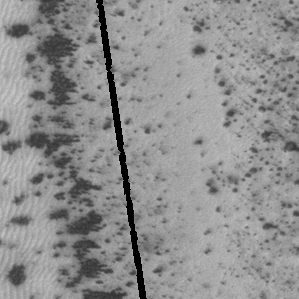
Label: frost